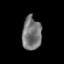
Tissue: prostate
Cell type: Myeloid cells
Senescence score: 0.7226
Nuclear area (px): 625
Mean DAPI intensity: 118.798